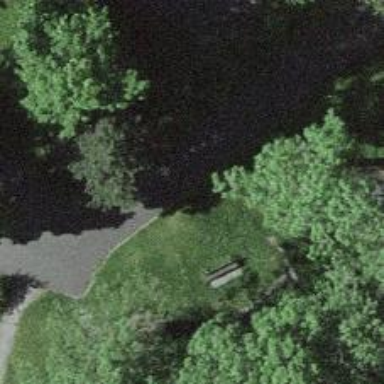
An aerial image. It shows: Bench.